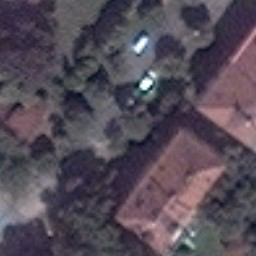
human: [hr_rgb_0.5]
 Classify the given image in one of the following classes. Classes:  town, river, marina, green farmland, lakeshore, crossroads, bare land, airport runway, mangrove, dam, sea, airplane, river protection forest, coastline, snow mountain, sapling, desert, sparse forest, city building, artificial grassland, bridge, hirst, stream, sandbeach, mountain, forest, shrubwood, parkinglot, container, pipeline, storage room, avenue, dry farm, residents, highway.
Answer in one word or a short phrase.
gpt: residents